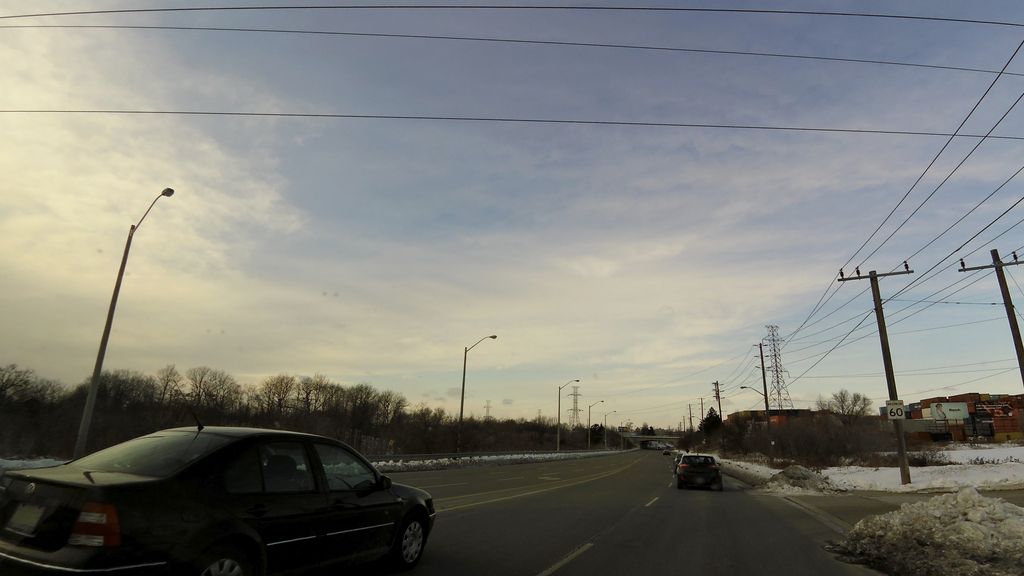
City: toronto